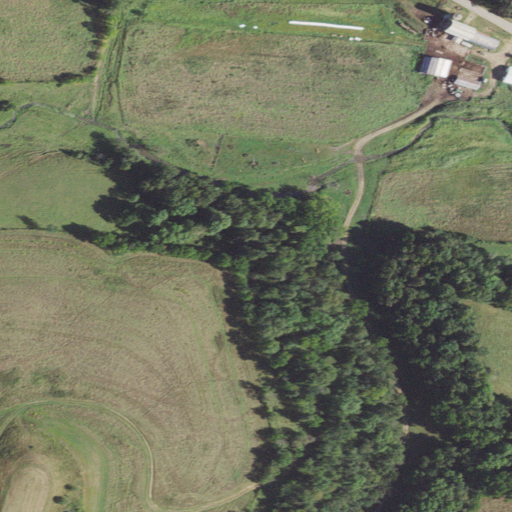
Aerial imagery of valley in Wisconsin named Fisher Hollow containing cultivated crops, deciduous forest, pasture, mixed forest, open development, low intensity development, and medium intensity development